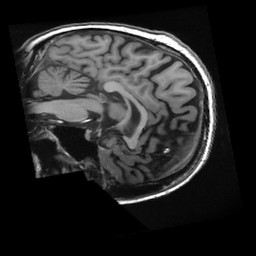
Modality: T1w
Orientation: sagittal
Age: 48
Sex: female
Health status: healthy
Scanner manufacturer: ge
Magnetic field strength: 3 T
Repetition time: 0.00834 s
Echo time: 0.003104 s